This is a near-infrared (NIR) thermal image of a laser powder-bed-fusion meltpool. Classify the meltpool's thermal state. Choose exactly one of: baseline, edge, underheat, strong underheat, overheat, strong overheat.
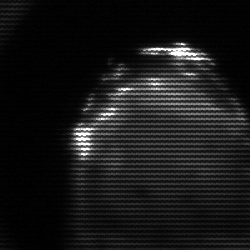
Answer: edge